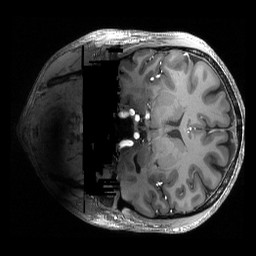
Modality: T1w
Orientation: coronal
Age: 32
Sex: male
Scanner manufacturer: siemens
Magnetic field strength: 6.98 T
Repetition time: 2.53 s
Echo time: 0.00176 s